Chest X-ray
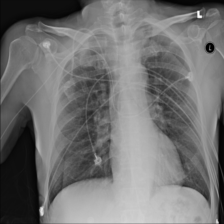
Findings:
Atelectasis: negative
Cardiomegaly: negative
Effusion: negative
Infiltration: negative
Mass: negative
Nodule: negative
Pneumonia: negative
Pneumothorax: negative
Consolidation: negative
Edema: negative
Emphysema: negative
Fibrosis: negative
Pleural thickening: negative
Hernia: negative